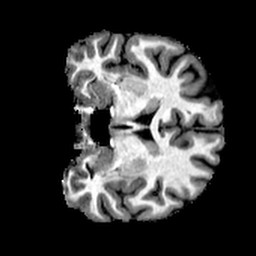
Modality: T1w
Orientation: coronal
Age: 35
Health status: healthy
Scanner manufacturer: philips
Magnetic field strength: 3 T
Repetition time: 0.007897 s
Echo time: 0.003629 s